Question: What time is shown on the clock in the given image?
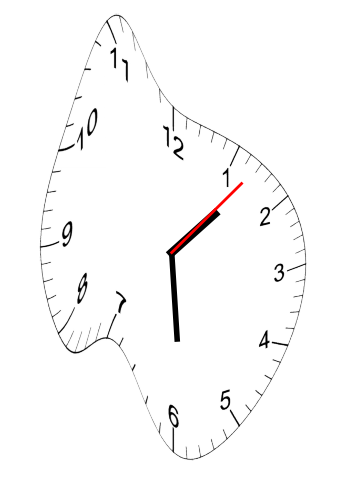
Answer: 01:29:07